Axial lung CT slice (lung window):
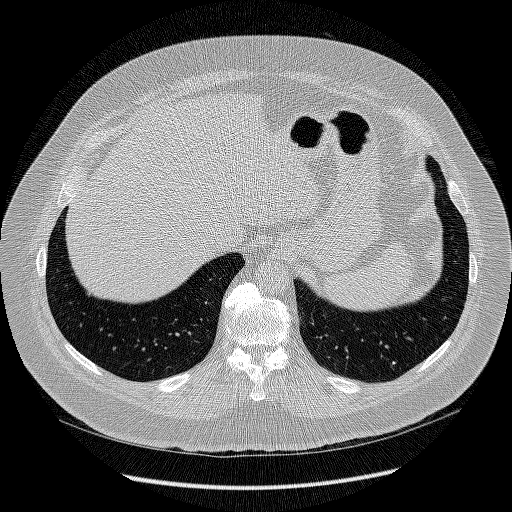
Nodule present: no